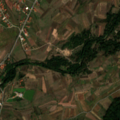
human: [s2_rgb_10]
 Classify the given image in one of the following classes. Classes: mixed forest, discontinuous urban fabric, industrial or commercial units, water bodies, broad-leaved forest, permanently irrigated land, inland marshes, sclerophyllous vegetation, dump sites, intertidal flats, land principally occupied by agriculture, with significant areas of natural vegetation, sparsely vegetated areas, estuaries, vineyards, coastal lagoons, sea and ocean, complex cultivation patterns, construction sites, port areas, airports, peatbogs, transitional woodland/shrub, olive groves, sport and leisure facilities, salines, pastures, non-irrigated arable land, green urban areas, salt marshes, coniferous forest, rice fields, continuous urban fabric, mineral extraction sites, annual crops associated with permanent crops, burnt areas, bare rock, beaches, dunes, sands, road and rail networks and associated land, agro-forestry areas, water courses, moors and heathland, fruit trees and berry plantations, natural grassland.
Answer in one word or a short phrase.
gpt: discontinuous urban fabric, non-irrigated arable land, complex cultivation patterns, land principally occupied by agriculture, with significant areas of natural vegetation, broad-leaved forest, transitional woodland/shrub